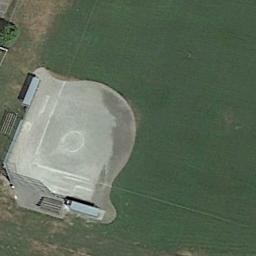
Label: baseball_diamond